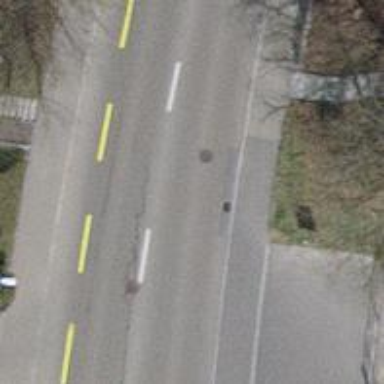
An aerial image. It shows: Sidewalk.